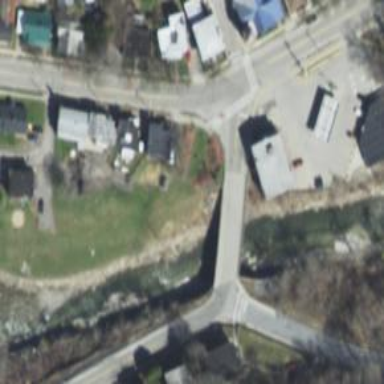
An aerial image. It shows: Secondary road with bridge.